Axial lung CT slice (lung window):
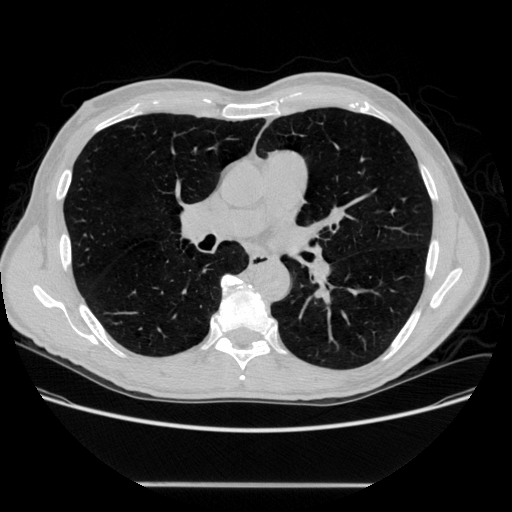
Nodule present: no